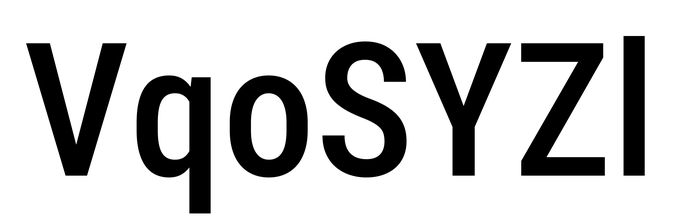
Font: Roboto_Condensed_Medium